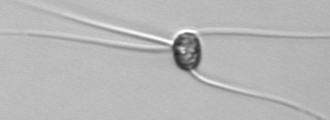
Label: Chaetoceros_danicus